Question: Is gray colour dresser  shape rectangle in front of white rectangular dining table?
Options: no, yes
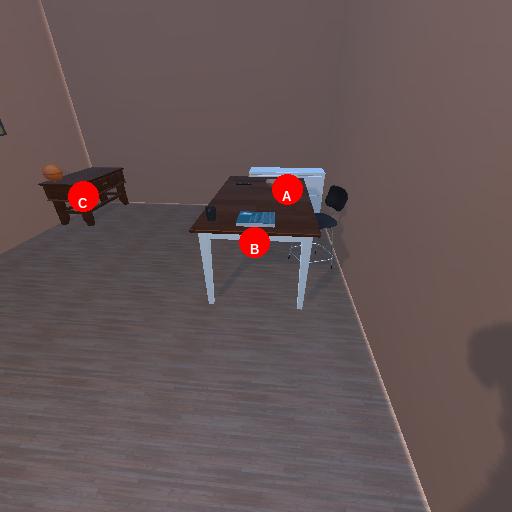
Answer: no